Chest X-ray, PA view. Patient: 63 years old, sex M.
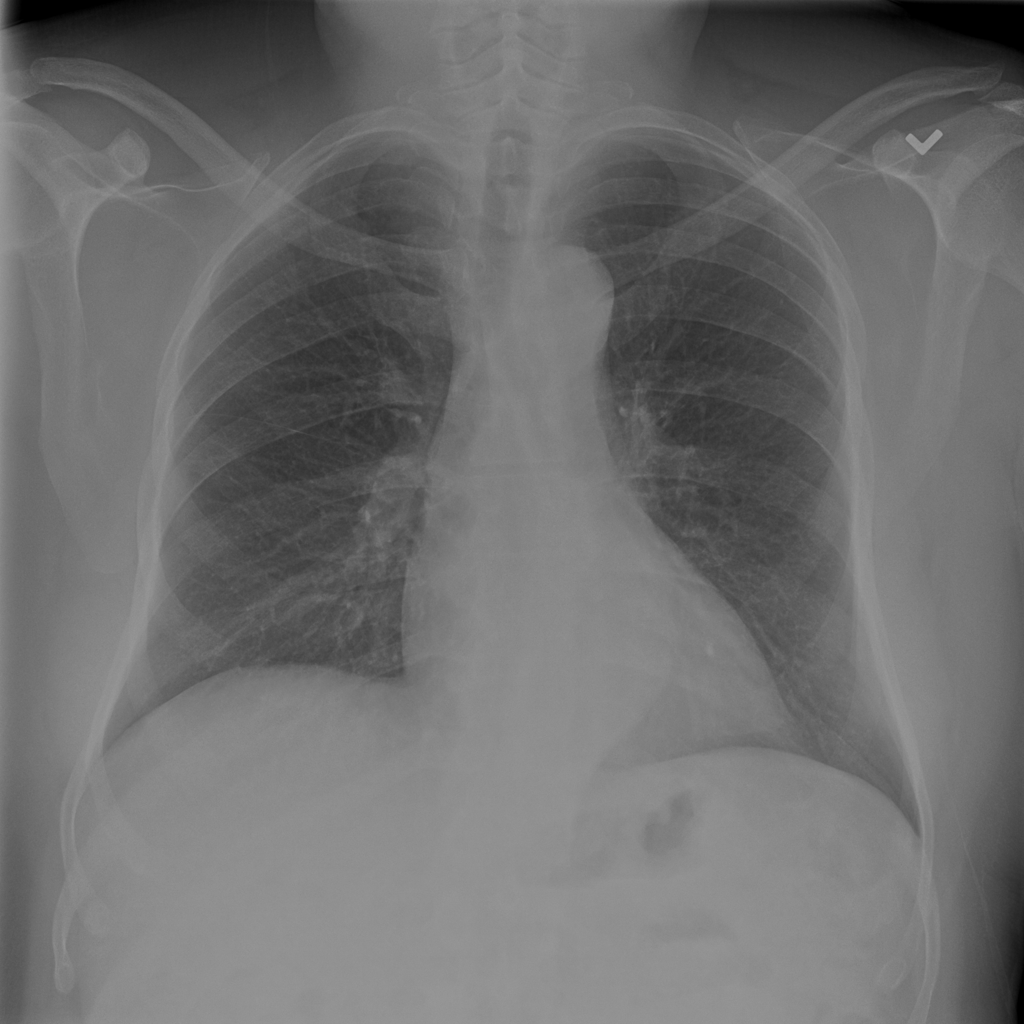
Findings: No Finding